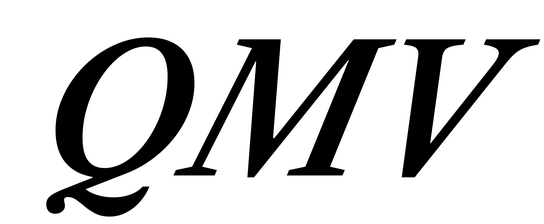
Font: LibreCaslonText-Italic_SemiBold_Italic